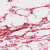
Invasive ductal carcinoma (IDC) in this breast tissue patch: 0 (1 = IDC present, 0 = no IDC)